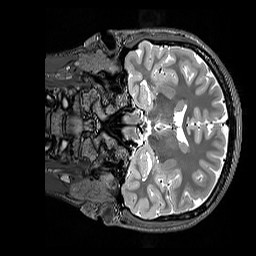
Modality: T2w
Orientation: coronal
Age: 20
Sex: female
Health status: healthy
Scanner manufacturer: siemens
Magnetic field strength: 3 T
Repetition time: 3.2 s
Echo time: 0.568 s